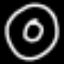
Label: donut